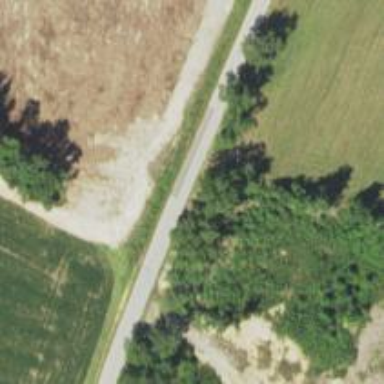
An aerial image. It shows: Tertiary road.